Field crop: tomato
Growth stage: 2
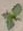
Species: solanum